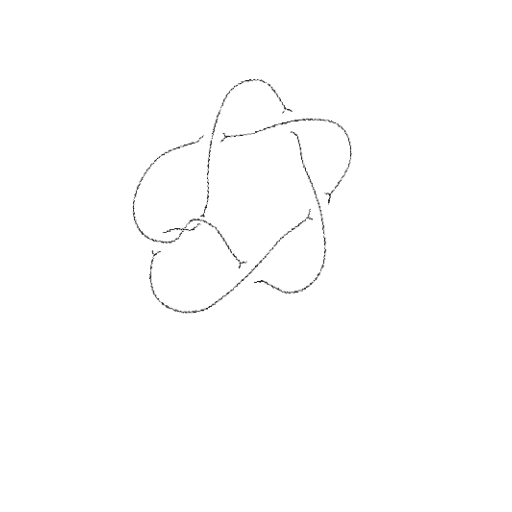
Crossing number: 7